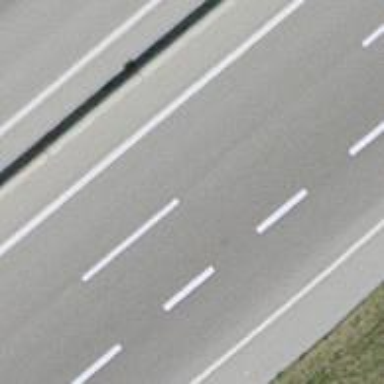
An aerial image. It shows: Asphalt motorway.